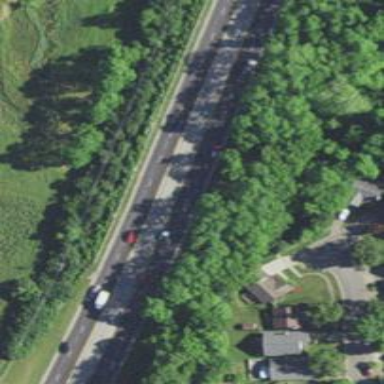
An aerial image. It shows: Trunk highway.